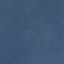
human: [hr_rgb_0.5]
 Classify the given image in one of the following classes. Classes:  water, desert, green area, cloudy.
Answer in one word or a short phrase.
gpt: water